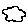
Label: cloud